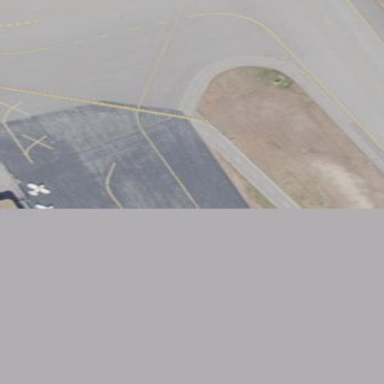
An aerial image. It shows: Apron at the airport.